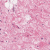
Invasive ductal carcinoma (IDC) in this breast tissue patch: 0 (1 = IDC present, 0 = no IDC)